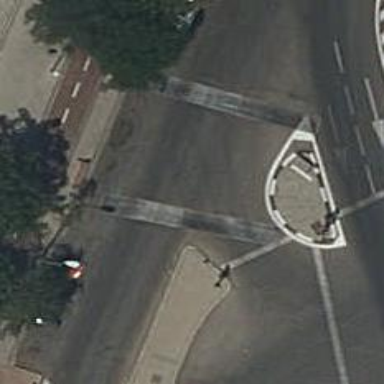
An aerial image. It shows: Road with traffic signals.